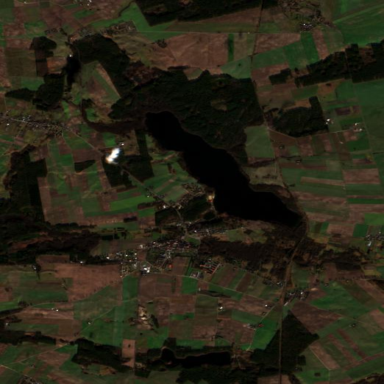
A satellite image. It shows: Serene lake.